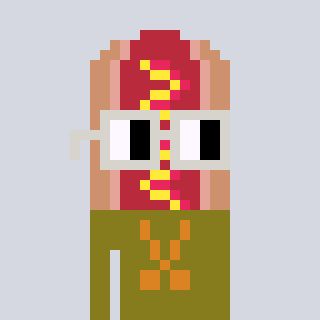
a pixel art character with square light gray glasses, a hotdog-shaped head and a gunk-colored body on a cool background